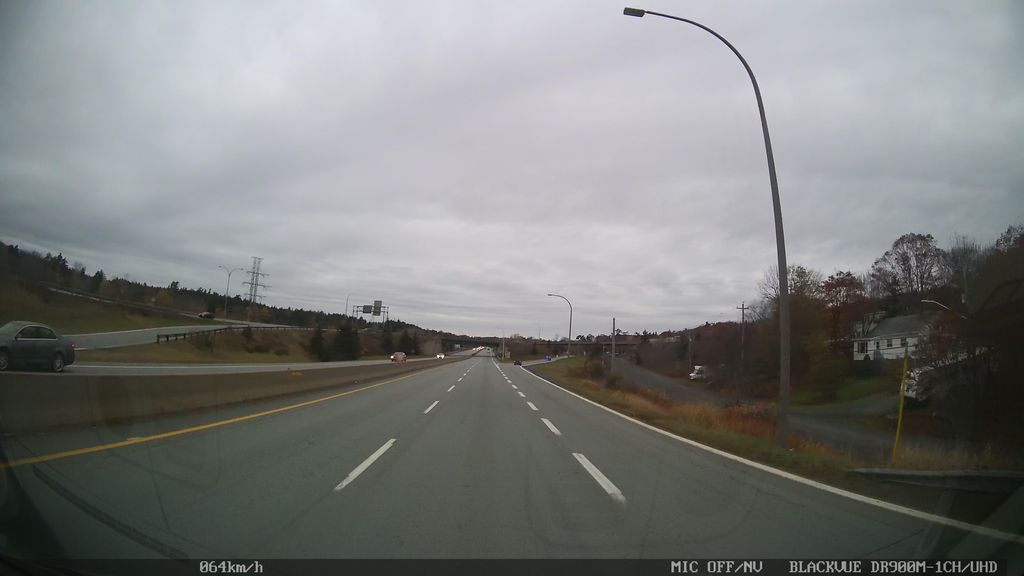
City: halifax